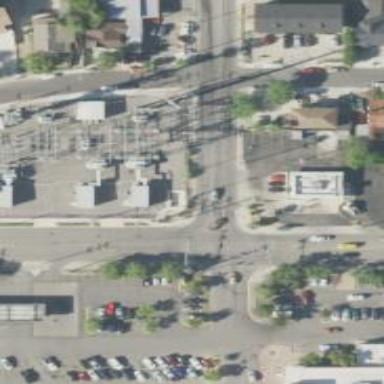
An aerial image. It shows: There is distribution substation enclosed by fence.